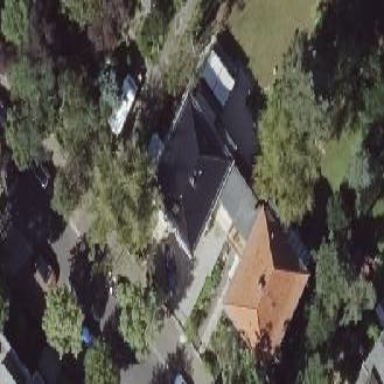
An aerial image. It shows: Hipped roof house.